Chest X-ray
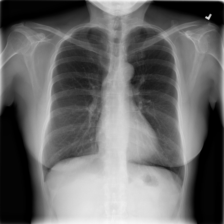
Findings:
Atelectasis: negative
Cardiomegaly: negative
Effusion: negative
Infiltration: negative
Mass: negative
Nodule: negative
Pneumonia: negative
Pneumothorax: negative
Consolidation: negative
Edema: negative
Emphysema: negative
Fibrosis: negative
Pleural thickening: negative
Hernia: negative